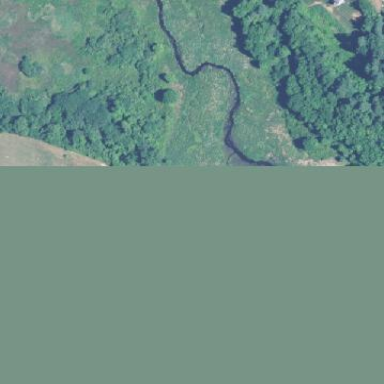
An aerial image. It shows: Beautiful wet meadow natural wetland.